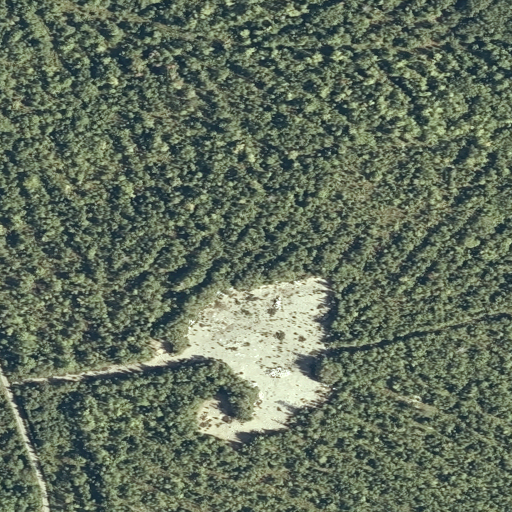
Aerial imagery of mountain in Maine named Cottontail Hill containing mixed forest, barren land, grassland, and woody wetlands